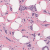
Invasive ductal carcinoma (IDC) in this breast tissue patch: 1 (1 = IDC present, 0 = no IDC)